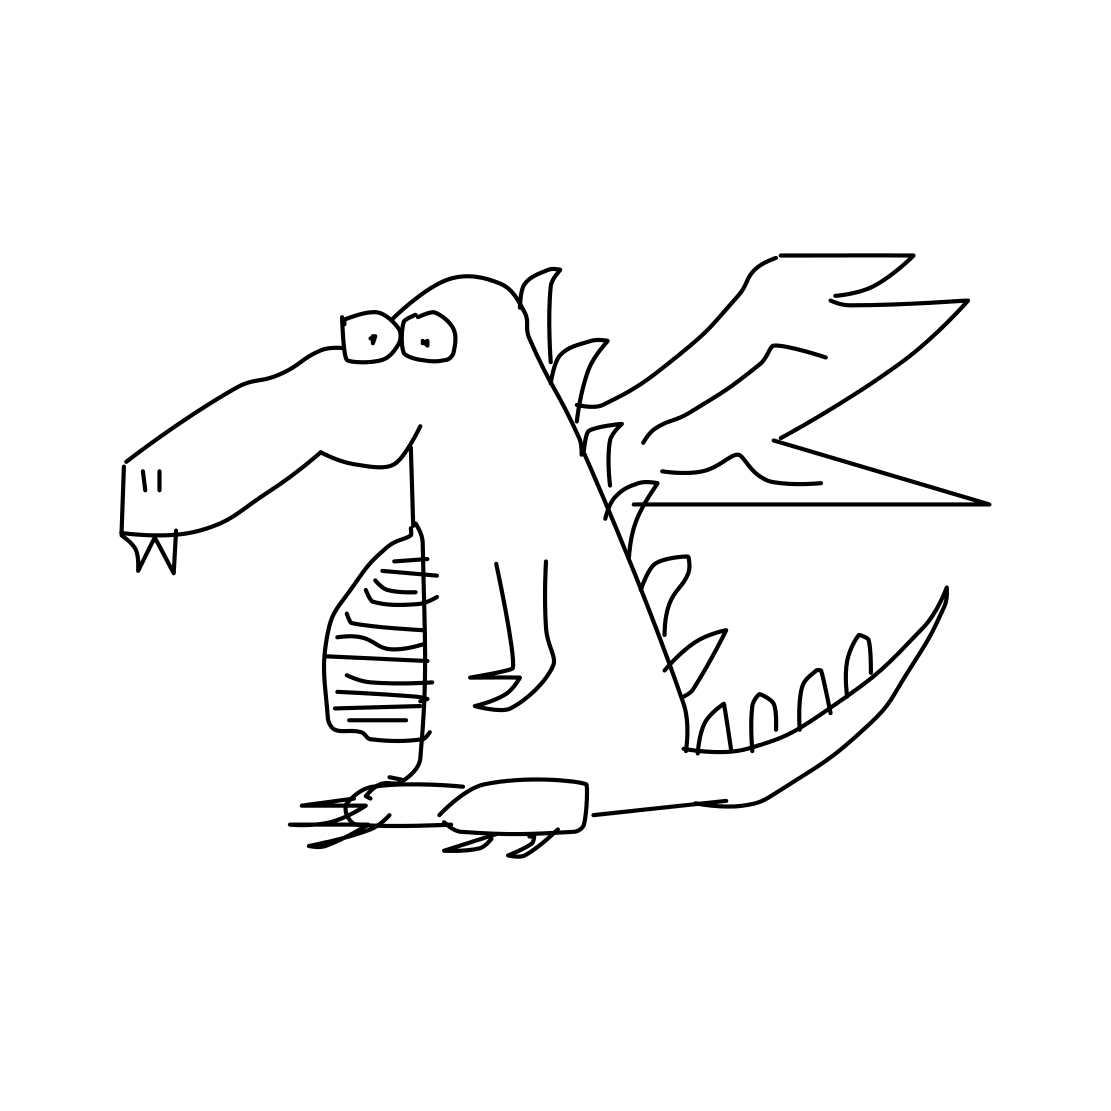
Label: dragon